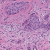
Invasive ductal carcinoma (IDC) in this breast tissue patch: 1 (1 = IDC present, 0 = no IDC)